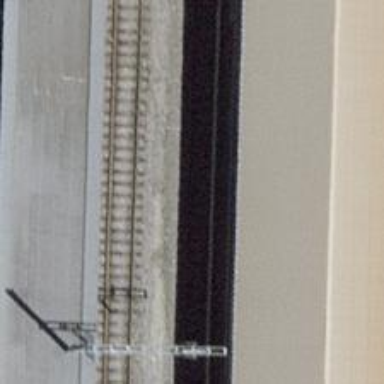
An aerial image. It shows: Single-track railway siding with electrified contact lines.